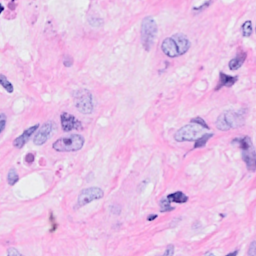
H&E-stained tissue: Breast